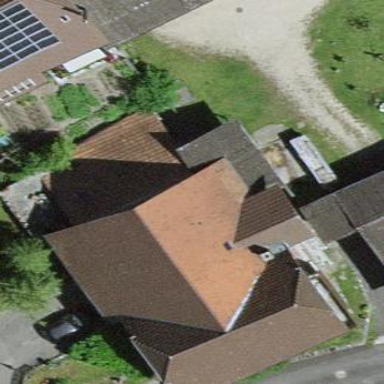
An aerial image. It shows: Farm building.